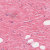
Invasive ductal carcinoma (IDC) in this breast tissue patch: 0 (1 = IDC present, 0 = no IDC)